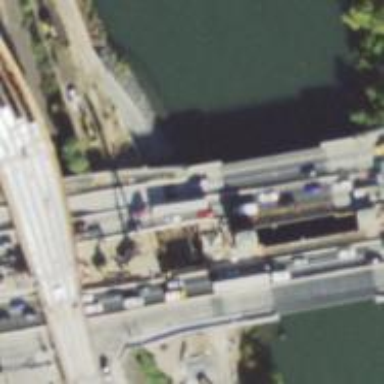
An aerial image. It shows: Movable bascule bridge on footway road.